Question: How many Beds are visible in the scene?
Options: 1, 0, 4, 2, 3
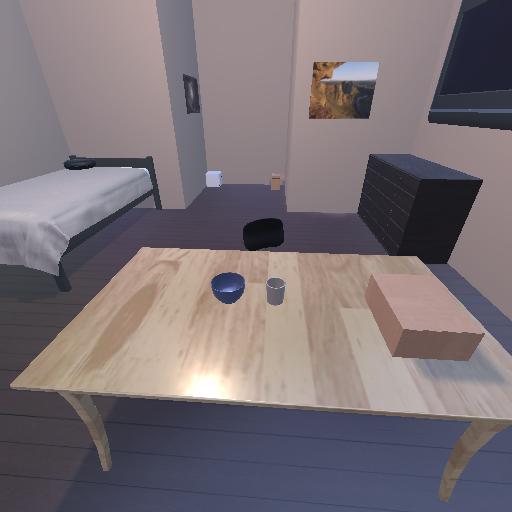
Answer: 1